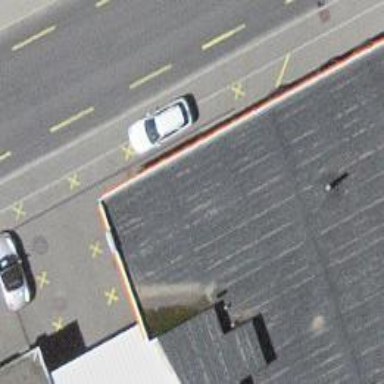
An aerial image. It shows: Fuel station.